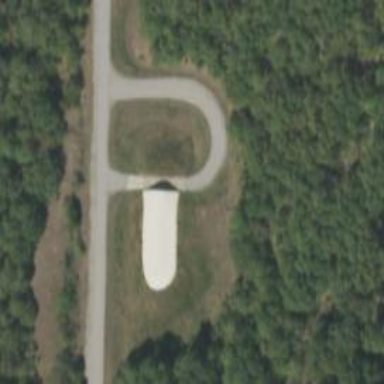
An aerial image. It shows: Military bunker for protection and defense.